Question: I'm working on my upload.java servlet to store .jpg to GCS.
I use GCS client library instead of Google Cloud Storage API. But I dont't find any sample to upload photo (doPost Method) so my code doesn't work...
Sending is a success (I can see my photo on GCS with a good size 465.24KB), but when I try to view this one, i can't:

Here is my code:
public void doPost(HttpServletRequest request, HttpServletResponse response)
throws IOException {
'''
//Read the file contents from the input stream
GcsService gcsService = GcsServiceFactory.createGcsService();
GcsFilename filename = new GcsFilename(BUCKETNAME, FILENAME);
GcsFileOptions options = new GcsFileOptions.Builder()
.mimeType("image/jpeg")
.acl("public-read")
.addUserMetadata("myfield1", "my field value")
.build();
GcsOutputChannel writeChannel = gcsService.createOrReplace(filename, options);
InputStream is = request.getInputStream();
try {
copy(is, Channels.newOutputStream(writeChannel));
} finally {
writeChannel.close();
is.close();
}
}
private void copy(InputStream input, OutputStream output) throws IOException {
byte[] buffer = new byte[256];
int bytesRead = input.read(buffer);
while (bytesRead != -1) {
output.write(buffer, 0, bytesRead);
bytesRead = input.read(buffer);
}
}
'''
'''
HttpPost httppost = new HttpPost("adress.appengine.com/upload");
//On cree un fichier File qui contient la photo que l'on vient de prendre (Accessible via son Path)
File f = new File(AccueilActivity.fileUri.getPath());
//On cree un FileBody (Contenu de notre requete http POST) contenant notre photo
FileBody fileBody = new FileBody(f);
//Permet de creer une requete avec plusieurs partie
MultipartEntity reqEntity = new MultipartEntity();
//On ajoute notre photo avec le mot cle file.
reqEntity.addPart("file", fileBody);
//On set notre requete HTTP
httppost.setEntity(reqEntity);
//On execute notre requete HTTP Post, et on appele du coup automatiquement le servlet "uploaded",
//et on met la reponse dans response.
HttpResponse response = httpClient.execute(httppost);
//Ici on recupere l'entete de notre reponse HTTP (Tout sauf le code reponse)
HttpEntity urlEntity = response.getEntity();
'''
Thanks in advance !
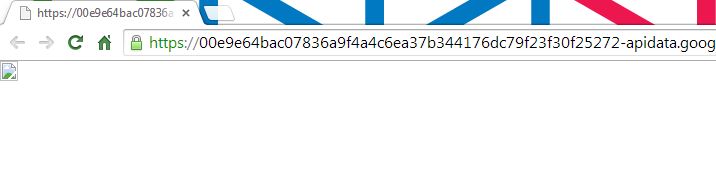
Answer: I finally found (And by myself) the solution to my problem! And I pretty proud of that =D
'''
//Actions a realiser en fond
protected String doInBackground(String... params) {
//Creation d'une requete HTTP
HttpClient httpClient = new DefaultHttpClient();
//On construit notre adresse Post grace a ce que l'on vient de recuperer
HttpPost httppost = new HttpPost("http://your_id.appspot.com/upload");
//On cree un fichier File qui contient la photo que l'on vient de prendre (Accessible via son Path)
File f = new File(AccueilActivity.fileUri.getPath());
//Et la on essaie !
try {
MultipartEntityBuilder entityBuilder = MultipartEntityBuilder.create();
entityBuilder.setMode(HttpMultipartMode.BROWSER_COMPATIBLE);
entityBuilder.addBinaryBody("Photo_a_uploader", f);
entityBuilder.addTextBody("Type", "Type que l'utilisateur a choisi");
httppost.setEntity(entityBuilder.build());
HttpResponse response = httpClient.execute(httppost);
} catch (ClientProtocolException e) {
// Si on tombe dans le catch, on set notre variable a 2.
e.printStackTrace();
} catch (IOException e) {
// Si on tombe dans le catch, on set notre variable a 2.
e.printStackTrace();
}
'''
'''
@Override
public void doPost(HttpServletRequest req, HttpServletResponse res)
throws ServletException, IOException {
//Read the file contents from the input stream
GcsService gcsService = GcsServiceFactory.createGcsService();
GcsFilename filename = new GcsFilename(BUCKETNAME, FILENAME);
GcsFileOptions options = new GcsFileOptions.Builder()
.mimeType("image/jpg")
.acl("public-read")
.addUserMetadata("myfield1", "my field value")
.build();
GcsOutputChannel writeChannel = gcsService.createOrReplace(filename, options);
ServletFileUpload upload = new ServletFileUpload();
res.setContentType("text/plain");
try {
FileItemIterator iterator = upload.getItemIterator(req);
while (iterator.hasNext()) {
FileItemStream item = iterator.next();
InputStream stream = item.openStream();
if (item.isFormField()) {
log.warning("Champs texte avec id: " + item.getFieldName()+", et nom: "+Streams.asString(stream));
} else {
log.warning("Nous avons un fichier a uploader : " + item.getFieldName() +
", appele = " + item.getName());
// You now have the filename (item.getName() and the
// contents (which you can read from stream). Here we just
// print them back out to the servlet output stream, but you
// will probably want to do something more interesting (for
// example, wrap them in a Blob and commit them to the
// datastore).
// Open a channel to write to it
byte[] bytes = ByteStreams.toByteArray(stream);
try {
writeChannel.write(ByteBuffer.wrap(bytes));
} finally {
writeChannel.close();
stream.close();
}
}
}
} catch (FileUploadException e) {
// TODO Auto-generated catch block
e.printStackTrace();
}
}
'''
I hope these sample help you with app engine and google cloud storage !